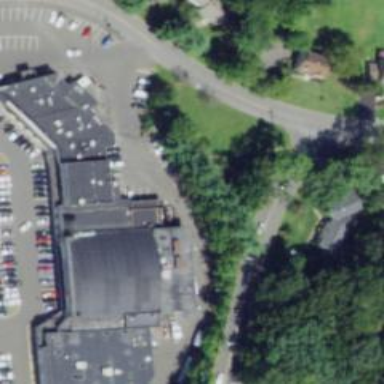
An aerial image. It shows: Swimming pool shop.